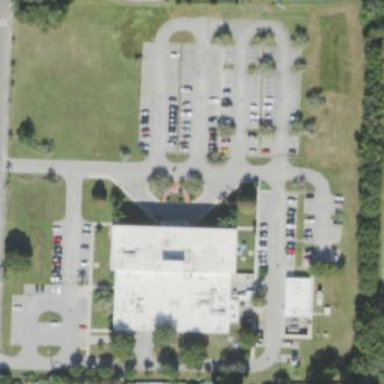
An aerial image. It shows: Healthcare facility identified as hospital.